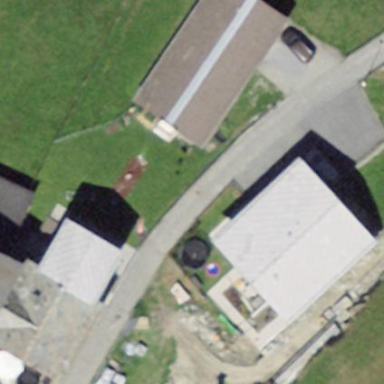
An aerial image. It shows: Building with gabled roof.